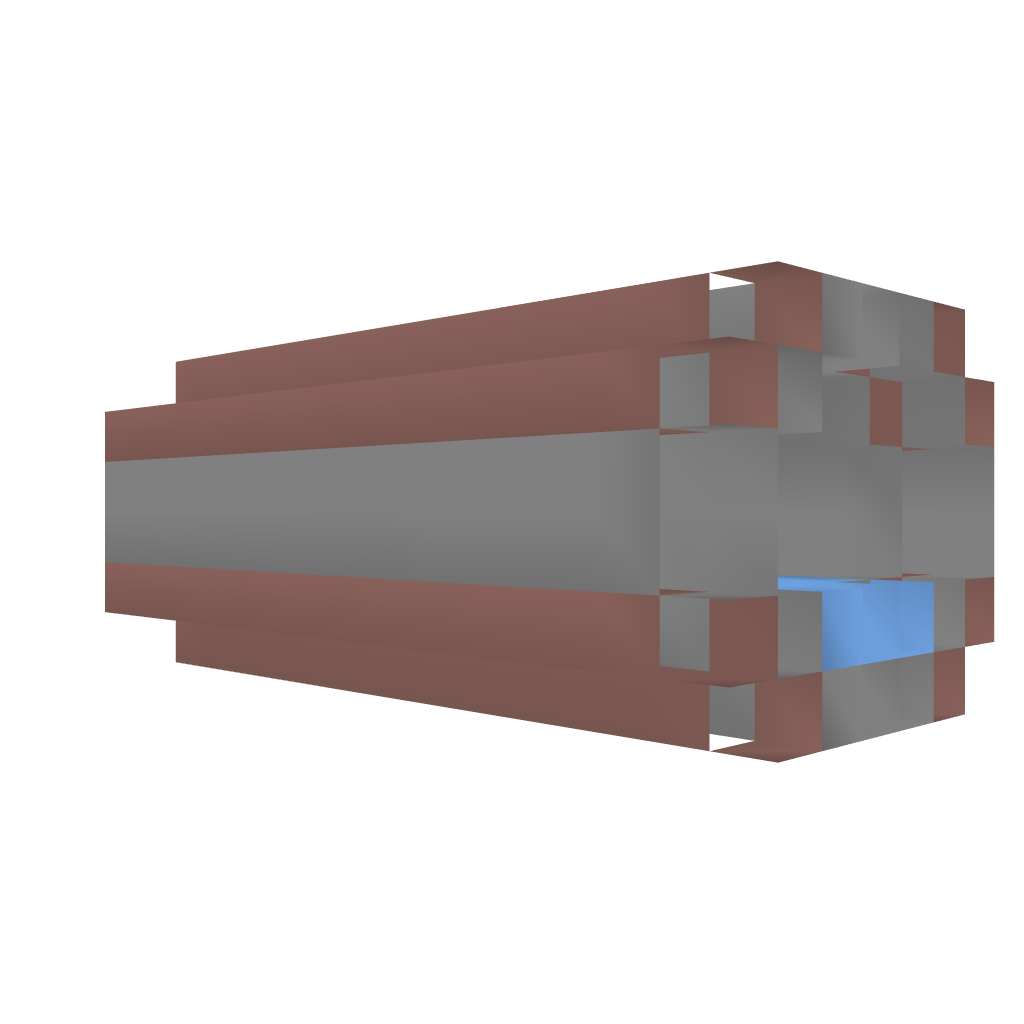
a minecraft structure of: Sewer template corner bad low quality